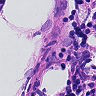
Metastatic tissue present: no